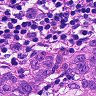
Metastatic tissue present: yes